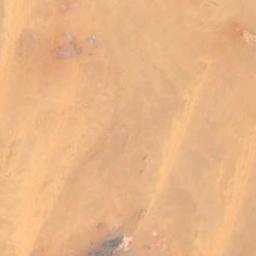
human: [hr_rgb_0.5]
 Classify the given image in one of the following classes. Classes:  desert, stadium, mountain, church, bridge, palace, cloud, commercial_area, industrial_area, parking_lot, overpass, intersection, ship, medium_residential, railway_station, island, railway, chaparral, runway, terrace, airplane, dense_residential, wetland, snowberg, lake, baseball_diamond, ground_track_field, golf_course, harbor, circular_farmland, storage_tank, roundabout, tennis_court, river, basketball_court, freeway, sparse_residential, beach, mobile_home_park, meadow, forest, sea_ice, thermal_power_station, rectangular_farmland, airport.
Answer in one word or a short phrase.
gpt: desert